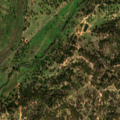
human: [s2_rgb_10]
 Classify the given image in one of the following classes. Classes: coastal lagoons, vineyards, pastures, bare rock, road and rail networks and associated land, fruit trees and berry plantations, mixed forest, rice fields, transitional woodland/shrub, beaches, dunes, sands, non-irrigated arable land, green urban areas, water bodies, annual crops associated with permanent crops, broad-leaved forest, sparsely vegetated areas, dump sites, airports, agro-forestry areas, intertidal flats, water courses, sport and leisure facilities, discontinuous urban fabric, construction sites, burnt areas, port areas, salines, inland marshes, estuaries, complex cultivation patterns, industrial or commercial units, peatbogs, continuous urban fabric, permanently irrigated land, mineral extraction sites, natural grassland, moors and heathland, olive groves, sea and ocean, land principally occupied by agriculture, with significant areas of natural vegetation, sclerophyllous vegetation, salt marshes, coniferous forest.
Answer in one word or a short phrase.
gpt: non-irrigated arable land, agro-forestry areas, broad-leaved forest